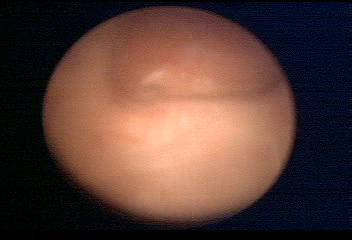
Modality: WLC
Class: Foreign bodies
Subclass: AirBubble
Bladder cancer association: No
Annotated structures: Air bubble